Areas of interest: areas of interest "Hotel"
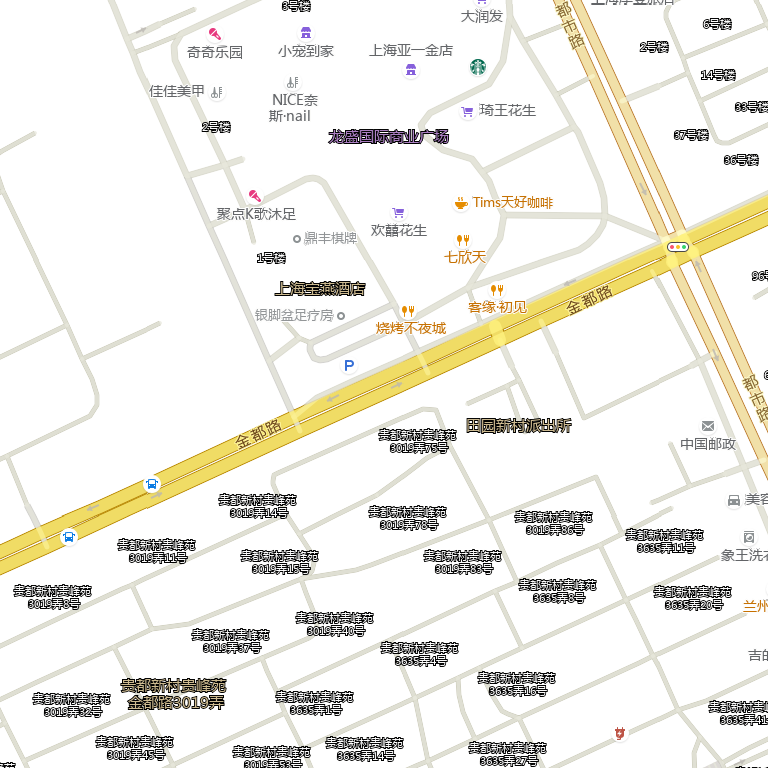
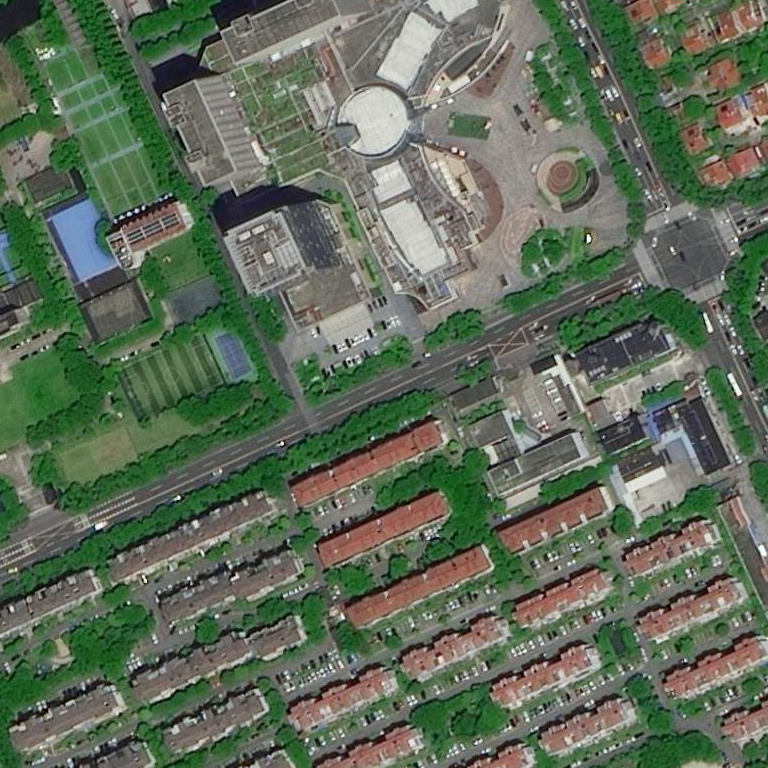